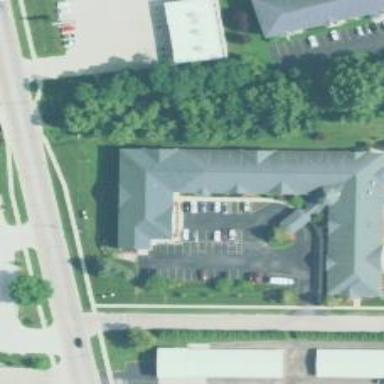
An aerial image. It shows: Nursing home building.